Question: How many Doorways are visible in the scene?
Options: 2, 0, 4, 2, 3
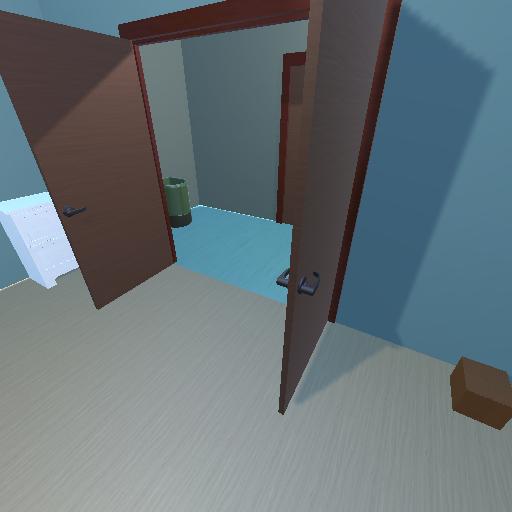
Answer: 2